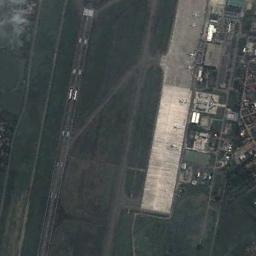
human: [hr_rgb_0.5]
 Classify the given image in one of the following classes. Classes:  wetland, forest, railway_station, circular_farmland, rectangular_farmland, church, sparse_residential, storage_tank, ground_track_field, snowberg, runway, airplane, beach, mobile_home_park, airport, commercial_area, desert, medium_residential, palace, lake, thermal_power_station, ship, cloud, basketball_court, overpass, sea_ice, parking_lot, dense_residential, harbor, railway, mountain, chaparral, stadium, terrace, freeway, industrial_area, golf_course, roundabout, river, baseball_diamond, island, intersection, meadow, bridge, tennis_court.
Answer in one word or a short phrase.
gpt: airport